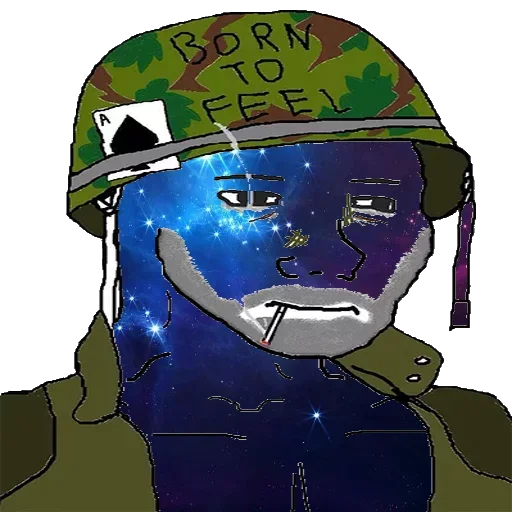
Label: 5_Doomer